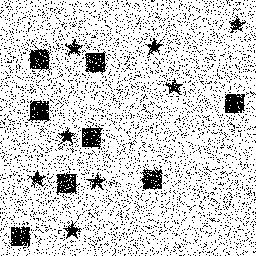
Squares: 8
Triangles: 0
Stars: 8
Total shapes: 16